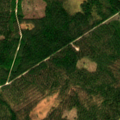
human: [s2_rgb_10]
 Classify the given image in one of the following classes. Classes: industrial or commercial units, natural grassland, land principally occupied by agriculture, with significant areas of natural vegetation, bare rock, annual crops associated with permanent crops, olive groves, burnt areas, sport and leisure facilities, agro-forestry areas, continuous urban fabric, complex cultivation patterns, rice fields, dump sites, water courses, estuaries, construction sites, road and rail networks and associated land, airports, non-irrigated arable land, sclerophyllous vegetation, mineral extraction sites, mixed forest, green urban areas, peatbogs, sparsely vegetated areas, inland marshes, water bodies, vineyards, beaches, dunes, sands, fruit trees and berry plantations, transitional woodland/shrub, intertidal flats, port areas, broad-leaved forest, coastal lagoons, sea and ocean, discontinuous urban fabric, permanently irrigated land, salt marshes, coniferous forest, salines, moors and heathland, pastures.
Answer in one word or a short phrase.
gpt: coniferous forest, mixed forest